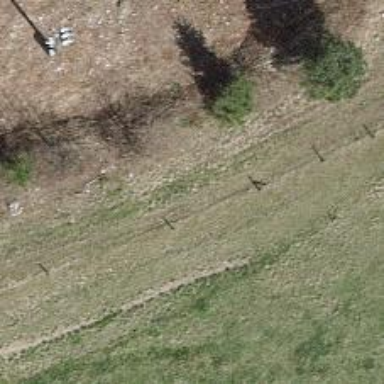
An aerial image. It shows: Power pole.